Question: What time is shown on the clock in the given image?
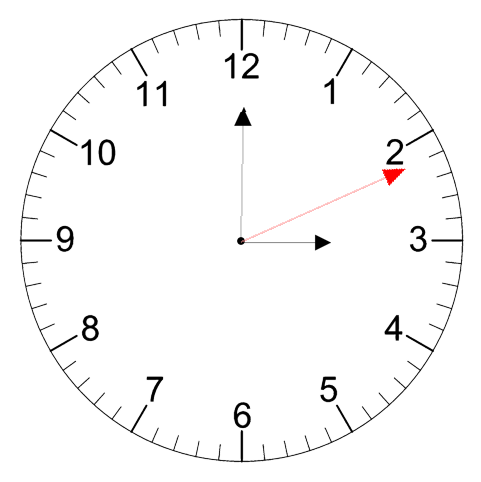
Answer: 03:00:11